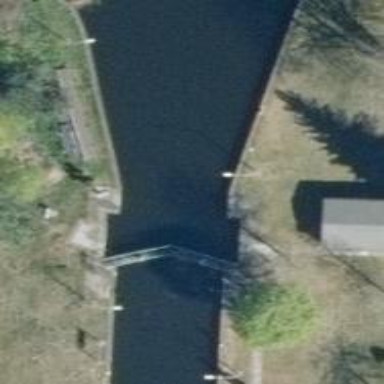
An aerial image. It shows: Lock gate along waterway.